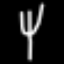
Label: fork